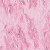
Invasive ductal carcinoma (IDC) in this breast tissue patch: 0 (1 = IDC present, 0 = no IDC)